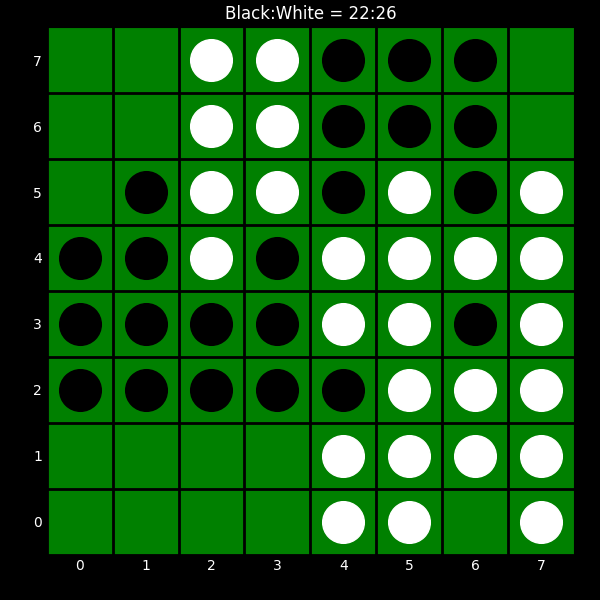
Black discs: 22
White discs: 26